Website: crate-barrel
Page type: orders-overview
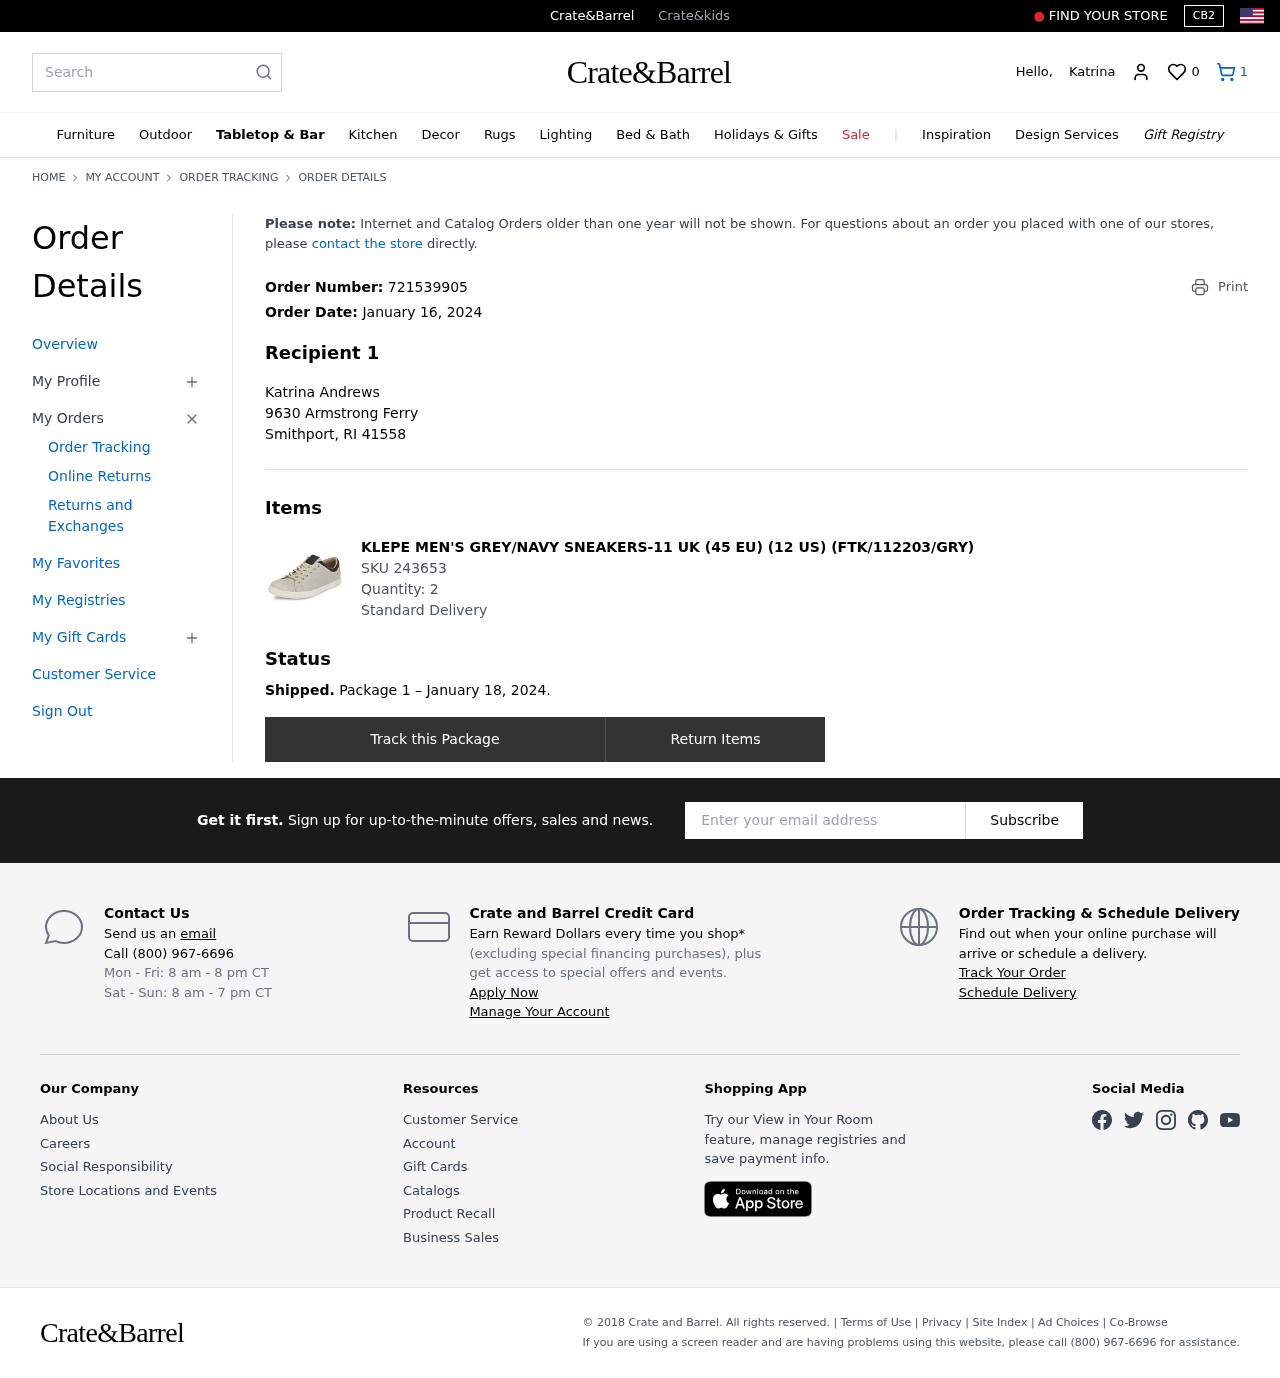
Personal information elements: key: PII_CITY_STATE_ZIP
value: Smithport, RI 41558
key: PII_FIRSTNAME
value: Katrina
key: PII_FULLNAME
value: Katrina Andrews
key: PII_STREET
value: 9630 Armstrong Ferry
Product elements: key: PRODUCT1_NAME
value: Klepe Men's Grey/Navy Sneakers-11 UK (45 EU) (12 US) (FTK/112203/GRY)
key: PRODUCT1_QUANTITY
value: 2
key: PRODUCT1_SKU
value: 243653
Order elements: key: ORDER_NUM_ITEMS
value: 1
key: ORDER_ID
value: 721539905
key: ORDER_DATE
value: January 16, 2024
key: ORDER_SHIPPING_DATE
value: January 18, 2024
Search elements: key: HEADER_SEARCH
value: Search
Other elements: key: FAVORITES_COUNT
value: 0